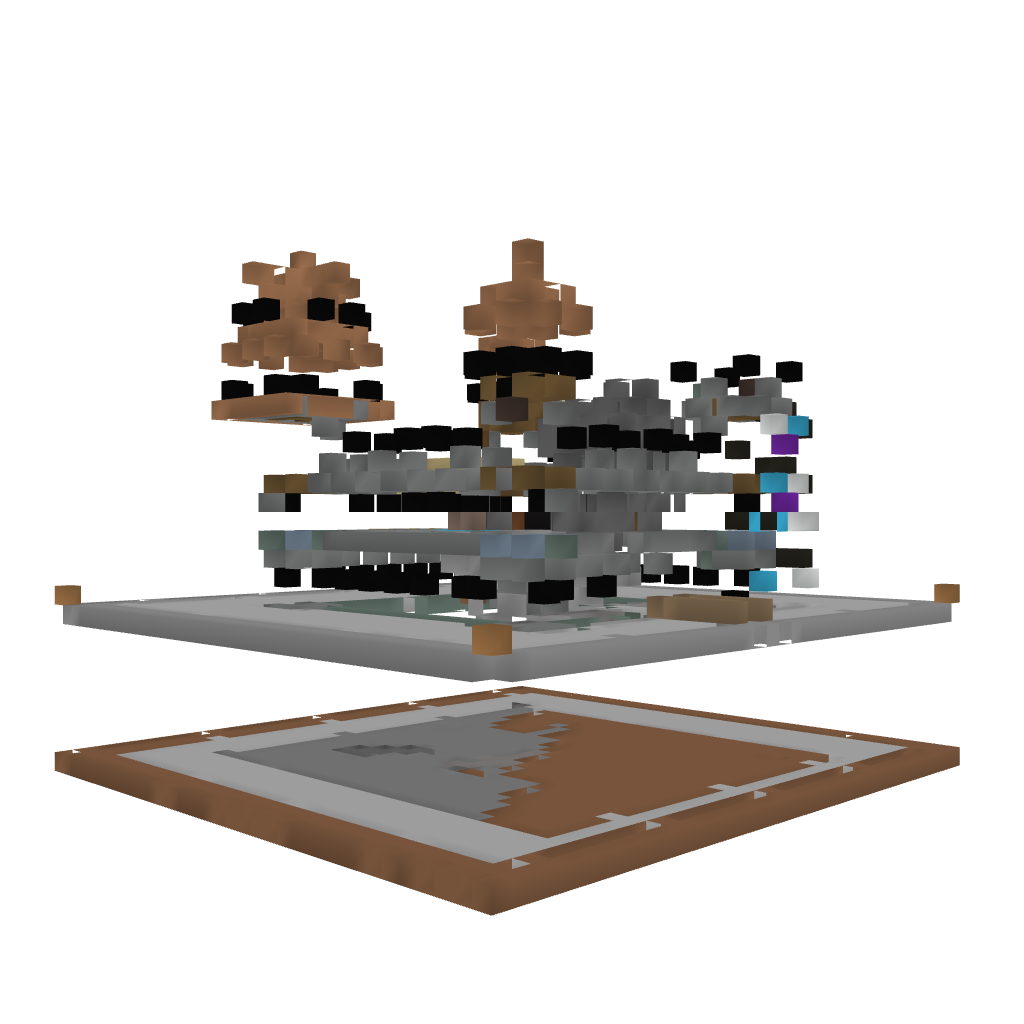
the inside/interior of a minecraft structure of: Tiny Castle